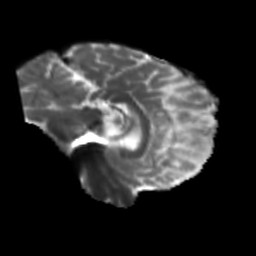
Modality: T2w
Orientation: sagittal
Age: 50
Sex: female
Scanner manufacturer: siemens
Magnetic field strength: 3 T
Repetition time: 5.47 s
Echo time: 0.0854 s